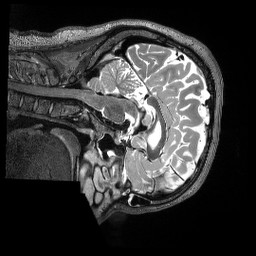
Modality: T2w
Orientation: sagittal
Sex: male
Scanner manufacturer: siemens
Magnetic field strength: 3 T
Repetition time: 3.2 s
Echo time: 0.563 s